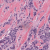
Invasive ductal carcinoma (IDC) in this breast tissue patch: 1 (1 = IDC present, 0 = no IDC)